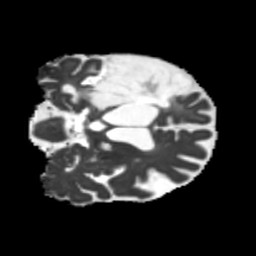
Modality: MD
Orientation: coronal
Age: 64
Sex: male
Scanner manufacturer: siemens
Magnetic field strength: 3 T
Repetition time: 5.25 s
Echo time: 0.08 s